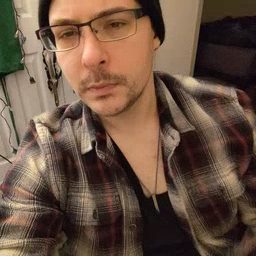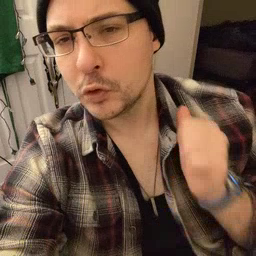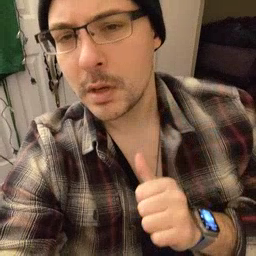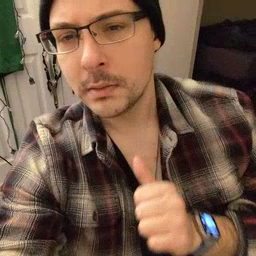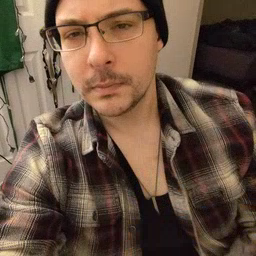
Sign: jacket